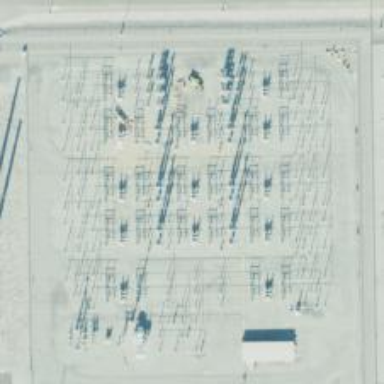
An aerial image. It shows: Switch used for power control.